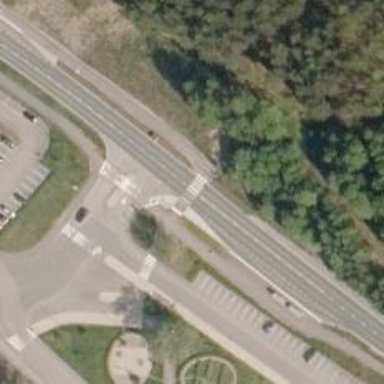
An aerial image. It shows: Crossing on the road.